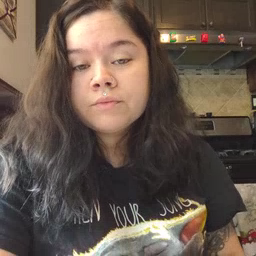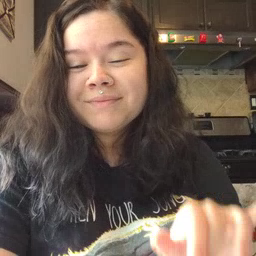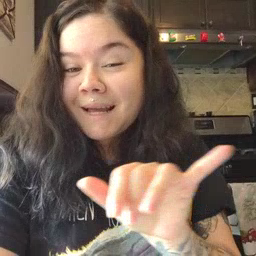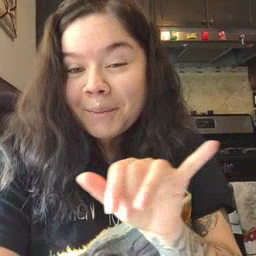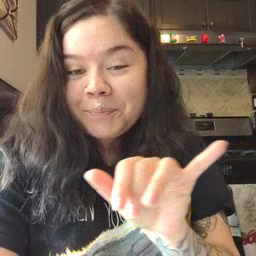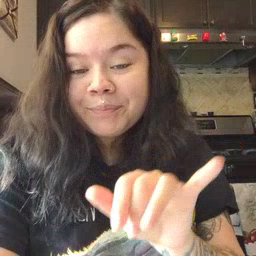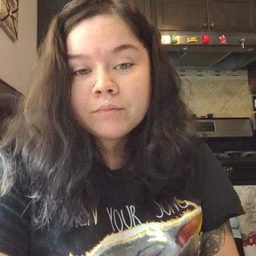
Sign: same